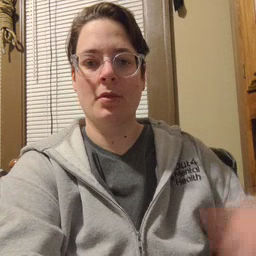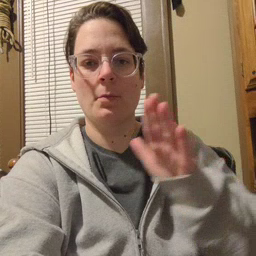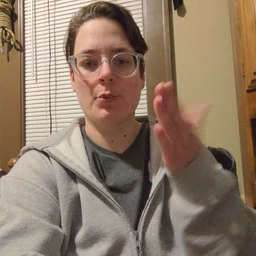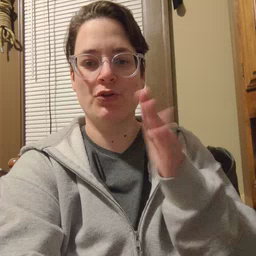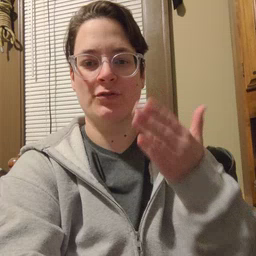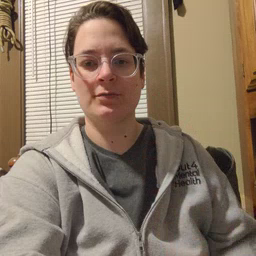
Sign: book